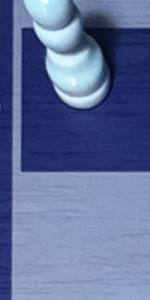
Label: Empty